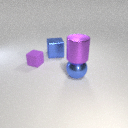
large blue metal sphere to the right of small purple rubber cube